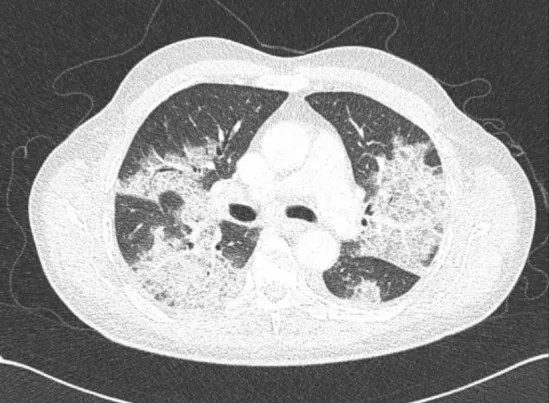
Case #1: CT image showing bilateral upper lobe consolidation.
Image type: radiology (ct)